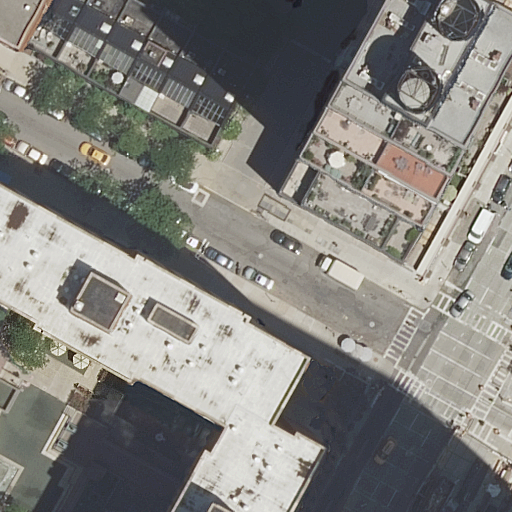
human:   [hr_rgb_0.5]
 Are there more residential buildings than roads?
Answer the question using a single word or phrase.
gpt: no

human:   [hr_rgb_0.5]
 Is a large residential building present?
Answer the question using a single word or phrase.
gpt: yes

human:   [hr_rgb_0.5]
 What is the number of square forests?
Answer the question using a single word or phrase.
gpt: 0

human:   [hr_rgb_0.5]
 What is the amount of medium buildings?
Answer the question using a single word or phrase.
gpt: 2

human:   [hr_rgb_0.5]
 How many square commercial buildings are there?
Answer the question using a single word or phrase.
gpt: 0

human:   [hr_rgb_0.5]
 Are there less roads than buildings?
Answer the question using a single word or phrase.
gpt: no

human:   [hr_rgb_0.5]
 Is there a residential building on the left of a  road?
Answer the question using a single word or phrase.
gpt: yes

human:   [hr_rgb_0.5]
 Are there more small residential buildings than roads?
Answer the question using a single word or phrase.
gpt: no

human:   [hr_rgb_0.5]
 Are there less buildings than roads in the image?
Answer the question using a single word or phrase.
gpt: yes

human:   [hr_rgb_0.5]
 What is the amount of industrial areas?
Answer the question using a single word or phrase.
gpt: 0

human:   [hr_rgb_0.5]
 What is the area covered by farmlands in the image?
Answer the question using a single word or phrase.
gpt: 0m2

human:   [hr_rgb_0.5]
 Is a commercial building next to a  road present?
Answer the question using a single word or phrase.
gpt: no

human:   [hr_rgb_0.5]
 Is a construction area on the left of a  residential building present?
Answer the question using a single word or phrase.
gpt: no

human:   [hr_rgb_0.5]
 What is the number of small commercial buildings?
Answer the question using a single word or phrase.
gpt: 0

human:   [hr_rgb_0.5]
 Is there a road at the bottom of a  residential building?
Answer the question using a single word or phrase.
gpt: yes

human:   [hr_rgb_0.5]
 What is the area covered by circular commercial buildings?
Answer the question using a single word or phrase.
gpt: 0m2

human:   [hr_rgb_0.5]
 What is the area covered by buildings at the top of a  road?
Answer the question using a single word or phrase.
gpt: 1968m2

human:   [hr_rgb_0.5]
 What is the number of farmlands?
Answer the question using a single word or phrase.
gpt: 0

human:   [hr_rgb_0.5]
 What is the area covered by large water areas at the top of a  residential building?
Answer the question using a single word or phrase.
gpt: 0m2

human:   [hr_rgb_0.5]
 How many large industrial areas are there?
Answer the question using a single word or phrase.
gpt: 0

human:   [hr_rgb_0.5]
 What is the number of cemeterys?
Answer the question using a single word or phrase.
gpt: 0

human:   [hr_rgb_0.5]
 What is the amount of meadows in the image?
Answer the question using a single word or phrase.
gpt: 0

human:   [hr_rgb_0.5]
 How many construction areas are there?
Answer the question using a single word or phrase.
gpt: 0

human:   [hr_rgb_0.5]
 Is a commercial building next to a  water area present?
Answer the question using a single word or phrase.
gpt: no

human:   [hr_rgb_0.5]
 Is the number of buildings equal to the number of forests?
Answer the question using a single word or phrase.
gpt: no

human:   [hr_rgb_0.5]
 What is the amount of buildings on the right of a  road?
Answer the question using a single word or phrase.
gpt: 1

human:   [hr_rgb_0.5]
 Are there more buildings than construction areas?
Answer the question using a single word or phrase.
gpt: yes

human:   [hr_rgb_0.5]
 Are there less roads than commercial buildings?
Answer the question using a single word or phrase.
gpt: no

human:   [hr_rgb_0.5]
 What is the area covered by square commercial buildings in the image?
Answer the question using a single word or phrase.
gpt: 0m2

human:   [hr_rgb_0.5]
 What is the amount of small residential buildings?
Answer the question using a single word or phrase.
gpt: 0

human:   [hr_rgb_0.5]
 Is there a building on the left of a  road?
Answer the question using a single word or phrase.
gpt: yes

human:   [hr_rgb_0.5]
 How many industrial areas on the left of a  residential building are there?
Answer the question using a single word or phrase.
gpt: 0

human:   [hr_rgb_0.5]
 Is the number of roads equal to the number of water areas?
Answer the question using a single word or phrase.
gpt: no

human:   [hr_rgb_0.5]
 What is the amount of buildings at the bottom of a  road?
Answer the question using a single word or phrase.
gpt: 1

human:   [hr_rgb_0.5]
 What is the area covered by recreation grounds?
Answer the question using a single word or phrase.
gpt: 0m2

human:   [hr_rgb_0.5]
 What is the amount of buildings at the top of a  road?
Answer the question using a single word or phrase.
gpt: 3